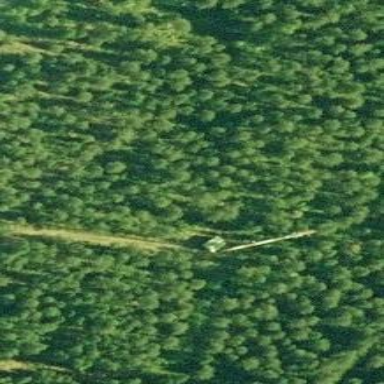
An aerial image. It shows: Man-made mast used for communication purposes.